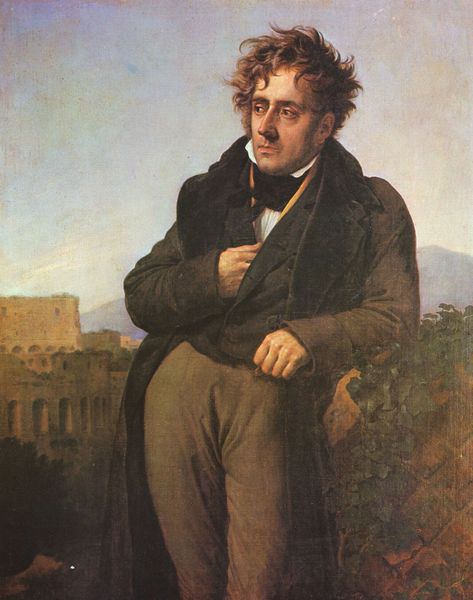
Titel: Portrait de Chateaubriand
Künstler: Anne Louis Girodet Trioson
Standort: Saint Malo
Institution: Musée de Saint-Malo
Schlagwörter: berg, blau, blätter, hand, himmel, kopf, mann, gelb, grün, landschaft, ocker, braun, ellbogen, fenster, frankreich, frisur, haar, hintergrund, mund, nase, ohr, orange, schwarz, stirn, weiss, blick, gebäude, schal, beige, schleife, anzug, hemd, hose, jacke, jung, wand, arme, augen, falten, kragen, mensch, pelz, bildnis, hände, portrait, porträt, hügel, natur, wind, büsche, haare, mantel, pflanze, pflanzen, kinn, locken, traurig, fliegen, rund, ranken, bewegt, fell, bogen, italien, berge, gebirge, mauer, romantik, arch, arches, architecture, blue, church, hands, napoleon, oil, white, window, arm, black, collar, dark, face, formal, france, gray, green, grey, hair, nose, old, painting, wall, yellow, angelehnt, looking, pink, brown, deutsch, plant, nachdenklich, ellenbogen, knöchel, aufstützen, knöpfe, fliege, revers, weste, spitzweg, ruine, antike, burg, windig, lockig, ruinen, manschetten, rom, ranke, profile, pelzmantel, efeu, sehnsucht, kraus, antik, cloud, clouds, man, roman, sky, stone, tree, reise, background, building, ear, hill, hills, house, landscape, mountain, mountains, nature, abbey, halsbinde, costume, eyes, stand, suit, bushes, exterior, plants, view, gaze, look, color, purple, ruin, ruins, chin, coat, fur, mouth, realism, scarf, buttons, beard, french, girodet, romantic, romanticism, auflehnen, cravat, curls, jacket, leaning, tie, fence, small, town, victorian, italy, outside, person, brauntonig, city, day, arms, brown hair, ivy, leaves, mantle, neck, pose, vest, antique, rome, niches, italian, terrace, art, kolosseum, gazing, pants, pocket, thinking, england, english, überblick, legs, west, fingers, waistcoat, figure, stare, outdoors, weltschmerz, eyebrows, staring, sunrise, arles, drunk, gentleman, freimaurer, runie, outdoor, matel, trousers, pant, colosseum, moss, shirt, standing, große nase, glance, little, camel, kolloseum, verweht, zerzaust, fellmantel, potrait, vine, vines, ring, cuff, posed, hairs, poet, stein, philosopher, romantism, pensive, deutsch-römer, handsome, sideburns, breeches, chateaubriamd, chateaubriand, ciew, colisseum, contemplating, dandy, dressed up dandy, gaize, grand tour, hand in vests, heart, hungover, leather, messy hair, outfit, rumpled, tailcoat, ugly, wainscott, windy, goethe, journey, tired, victory, inside, wirre haare, rouge, wild, aristocrat, politics, düter, sleepy, hait, 18th century, arkadien, bonaparte, cloths, brows, 1800, protrait, acrylic, elbow, hidden, vintage, leader, wrinkled, ascot, art history, tux, landskape, elba, franzose, tails, caot, eyew, byron, forum, posing, pos, collosseum, rugged, mn, pil, high waisted pants, bonapart, ledg, creased, runis, windswept, hand in coat, coliseum, english man,1800 s, colonial, kir, colorized, kercheif, buches, vesy, unkept, lattice, disheveled, caprice, wild hair, hair blowing, heck, van der v, logenbruder, taupe, cutaway coat, top coat, laepls, chateubriand, sneaky, ivy\